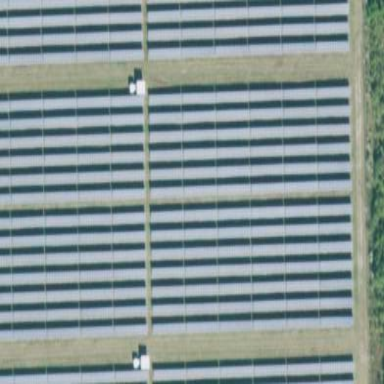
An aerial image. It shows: Solar power generator utilizing photovoltaic technology with solar photovoltaic panels.